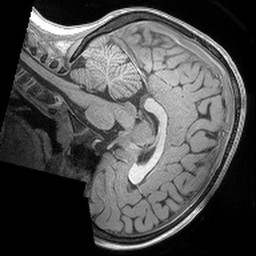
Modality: T1w
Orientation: sagittal
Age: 5
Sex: female
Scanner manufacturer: siemens
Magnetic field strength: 3 T
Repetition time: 2.53 s
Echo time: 0.00164 s